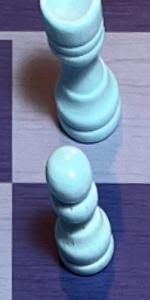
Label: Pawn_White